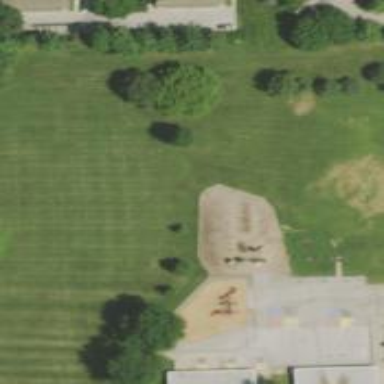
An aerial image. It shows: Playground area for leisure activities on the land.